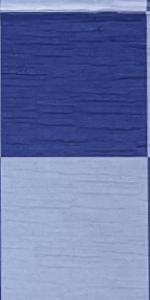
Label: Empty